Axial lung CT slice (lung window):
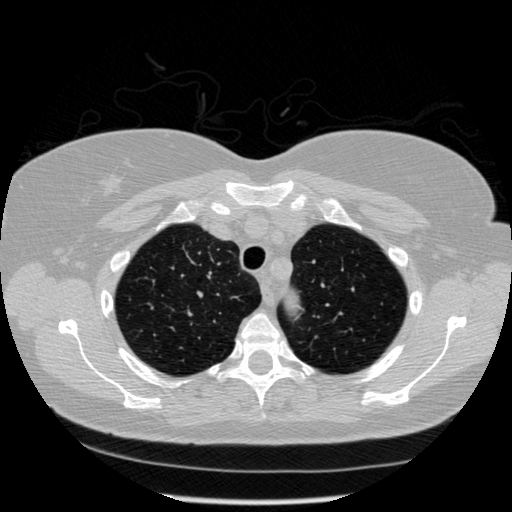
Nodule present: no